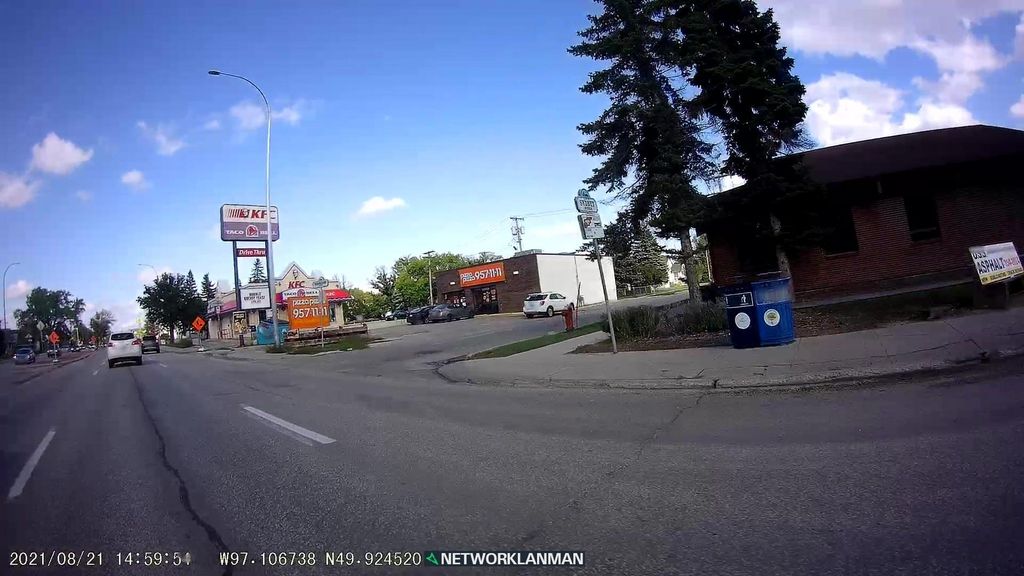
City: winnipeg